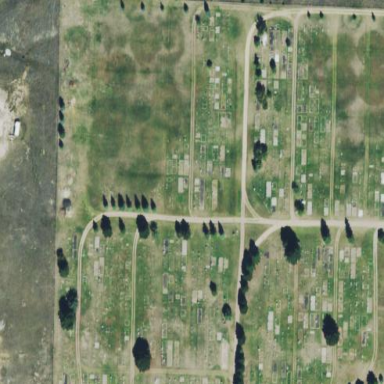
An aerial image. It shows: Cemetery.